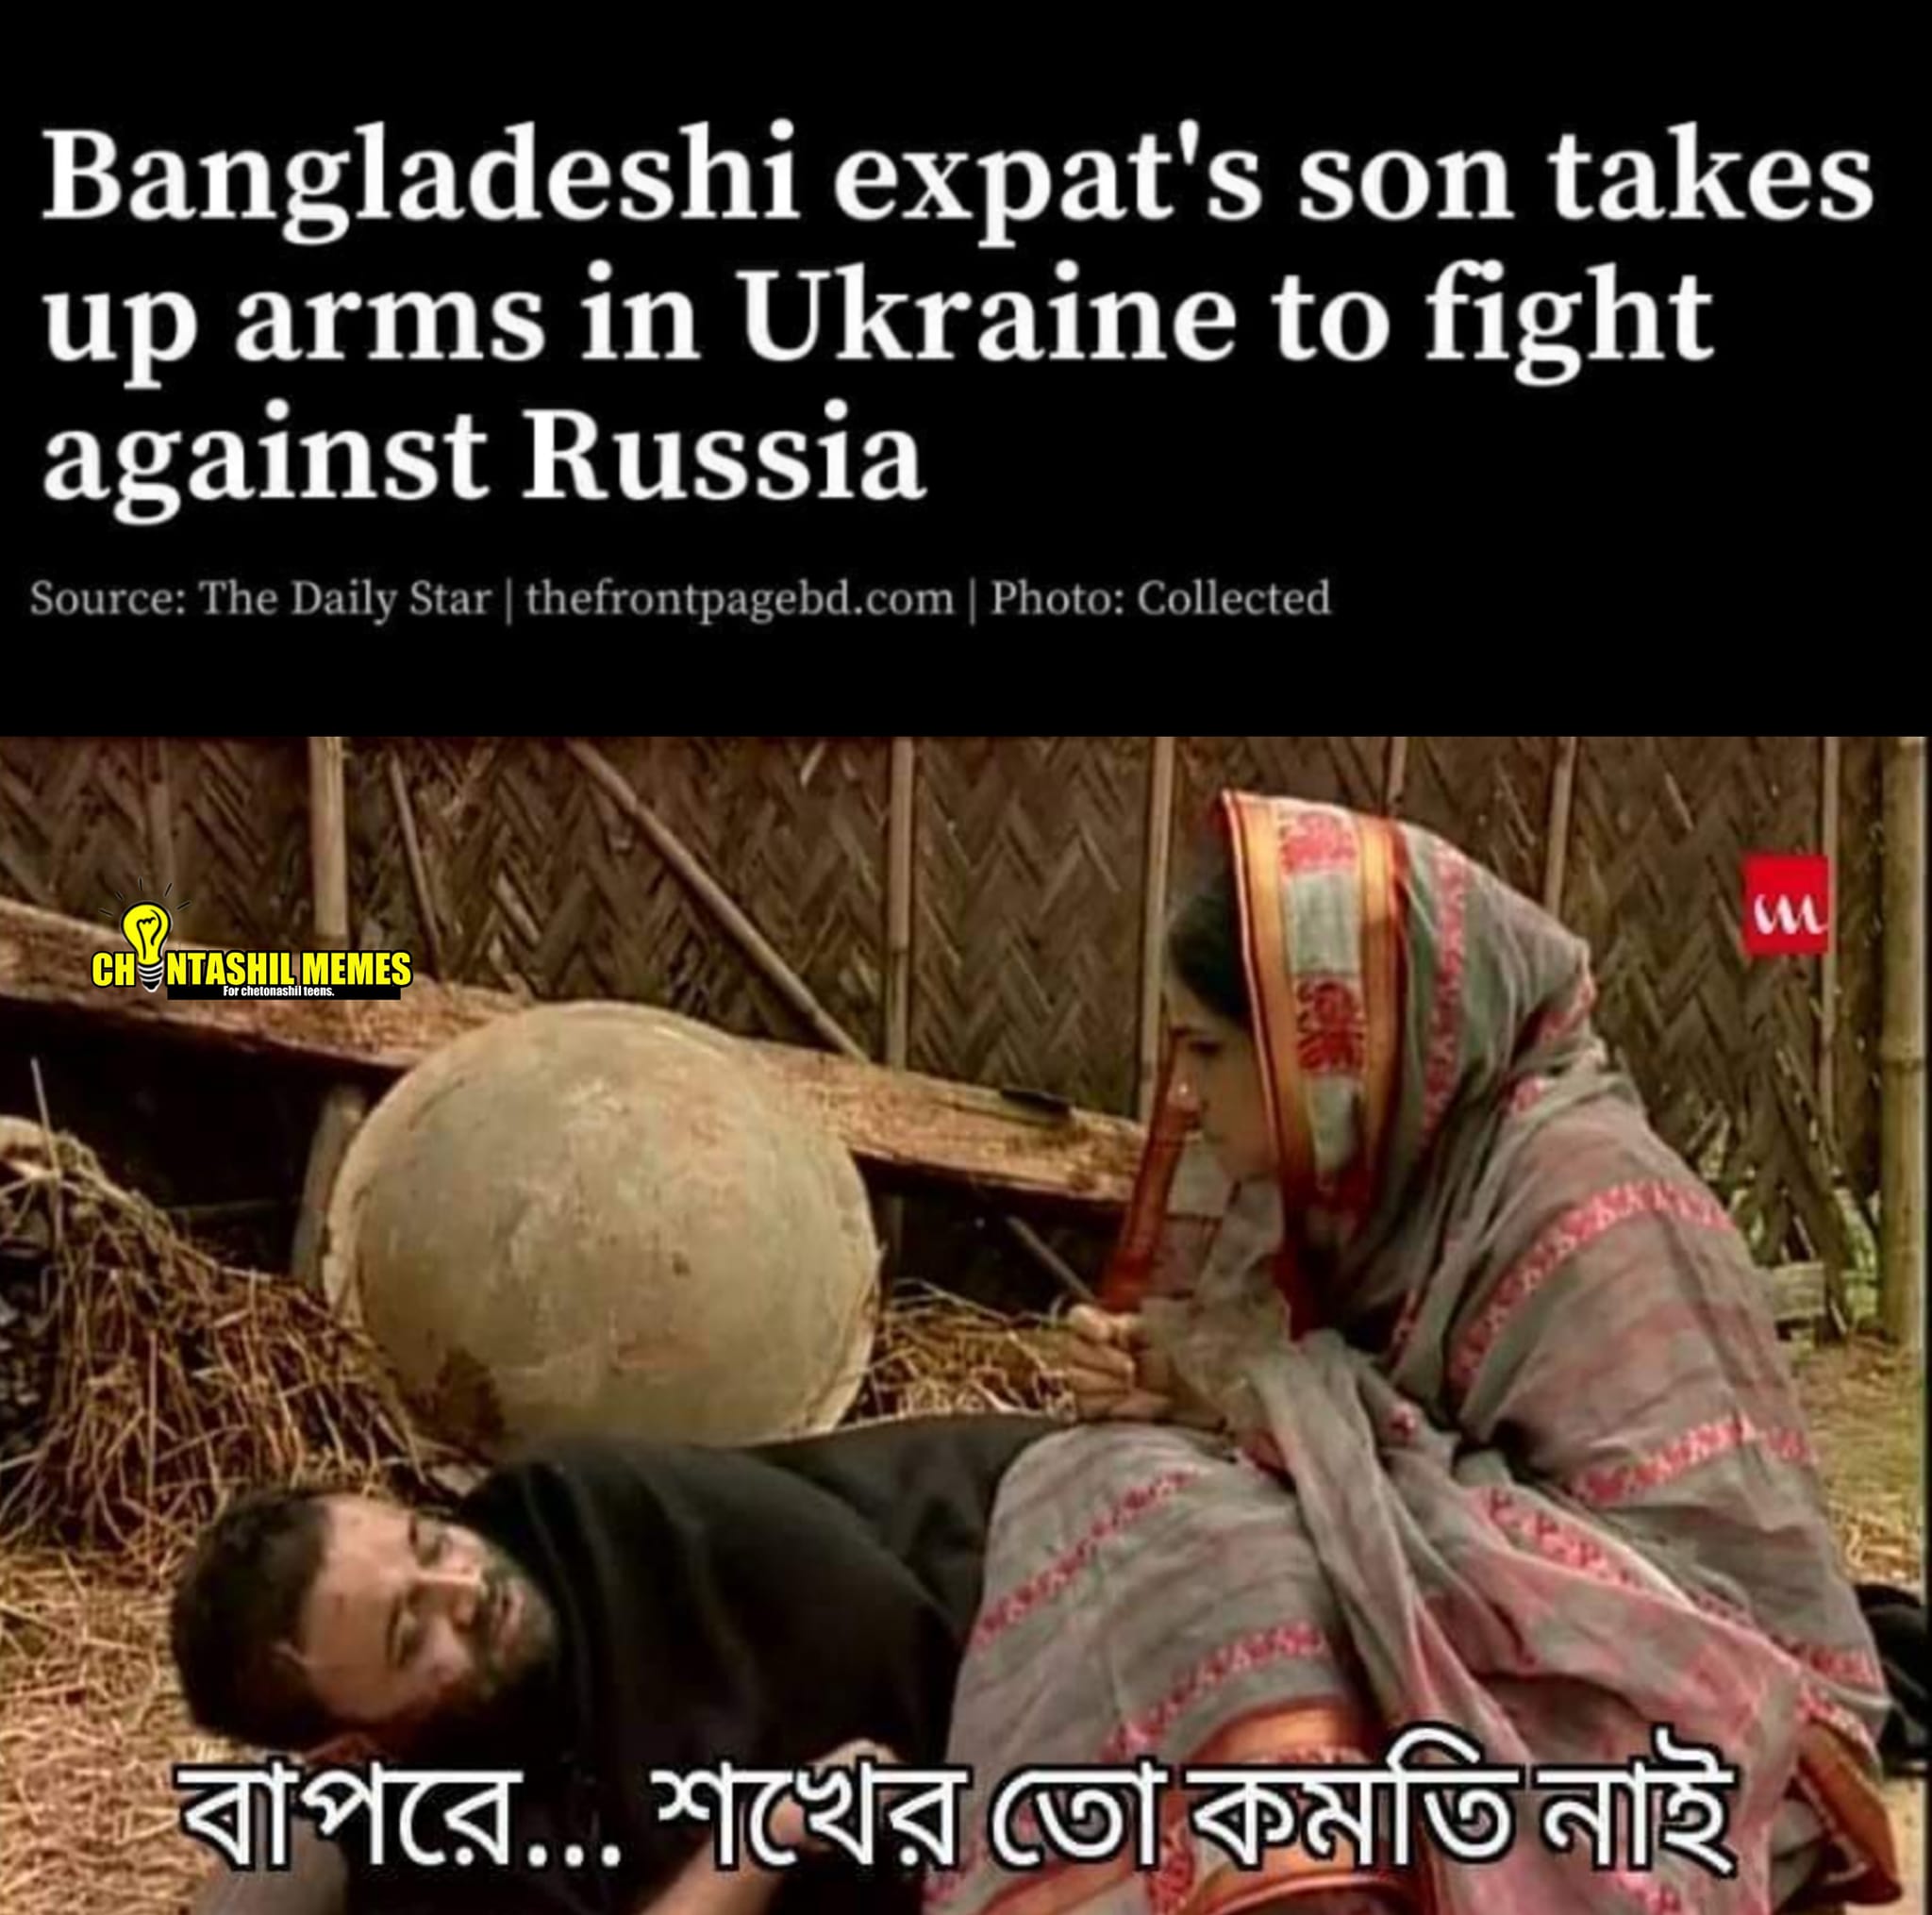
Caption: Bangladeshi expat's son takes up arms in Ukraine to fight against Russia  বাপরে... শখের তো কমতি নাই
Label: non-hate